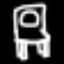
Label: chair